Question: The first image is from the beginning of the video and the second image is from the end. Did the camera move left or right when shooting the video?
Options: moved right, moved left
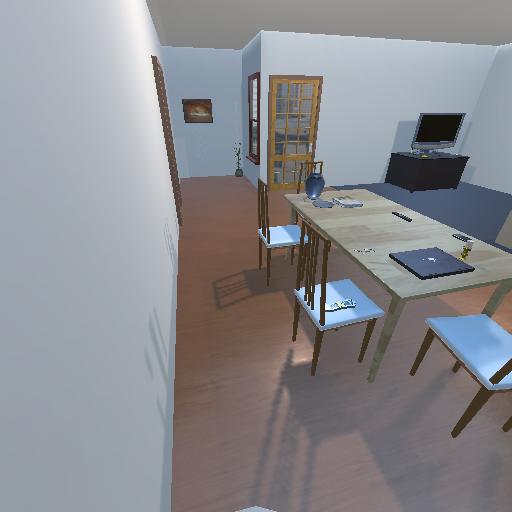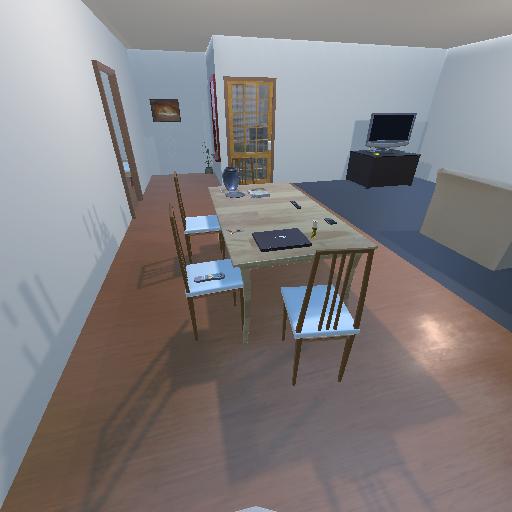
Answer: moved right